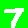
Digit: 7